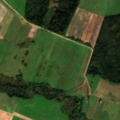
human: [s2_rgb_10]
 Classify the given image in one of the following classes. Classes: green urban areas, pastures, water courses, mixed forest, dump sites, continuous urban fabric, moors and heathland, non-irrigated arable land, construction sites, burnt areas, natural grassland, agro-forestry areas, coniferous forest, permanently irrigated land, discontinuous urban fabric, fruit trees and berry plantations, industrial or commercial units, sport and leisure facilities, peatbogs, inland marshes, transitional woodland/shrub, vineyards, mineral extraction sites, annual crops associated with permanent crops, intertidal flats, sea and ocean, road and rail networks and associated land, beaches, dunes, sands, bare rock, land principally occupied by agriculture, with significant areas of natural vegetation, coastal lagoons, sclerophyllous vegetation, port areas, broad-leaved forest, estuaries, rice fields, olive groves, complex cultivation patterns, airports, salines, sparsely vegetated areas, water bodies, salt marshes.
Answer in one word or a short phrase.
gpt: non-irrigated arable land, pastures, coniferous forest, transitional woodland/shrub